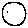
Label: circle